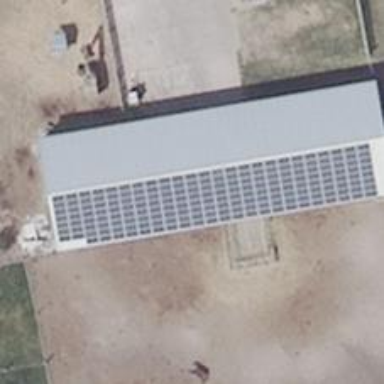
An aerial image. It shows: Solar-powered generator using photovoltaic technology. This small installation generates electricity through solar photovoltaic panels.